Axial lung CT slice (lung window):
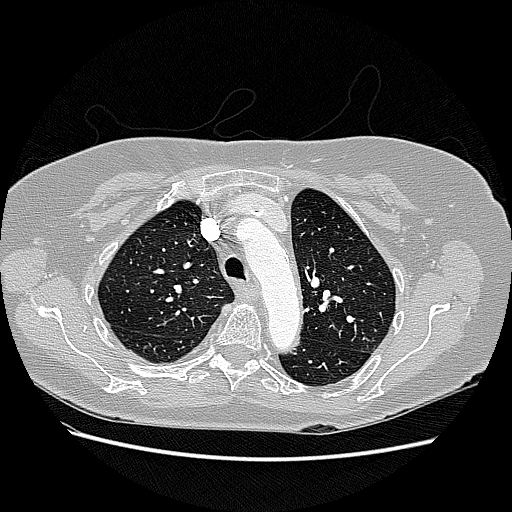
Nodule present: no